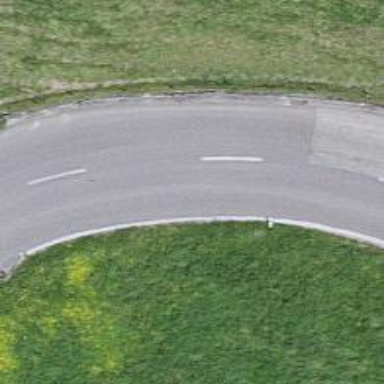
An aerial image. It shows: Secondary road.